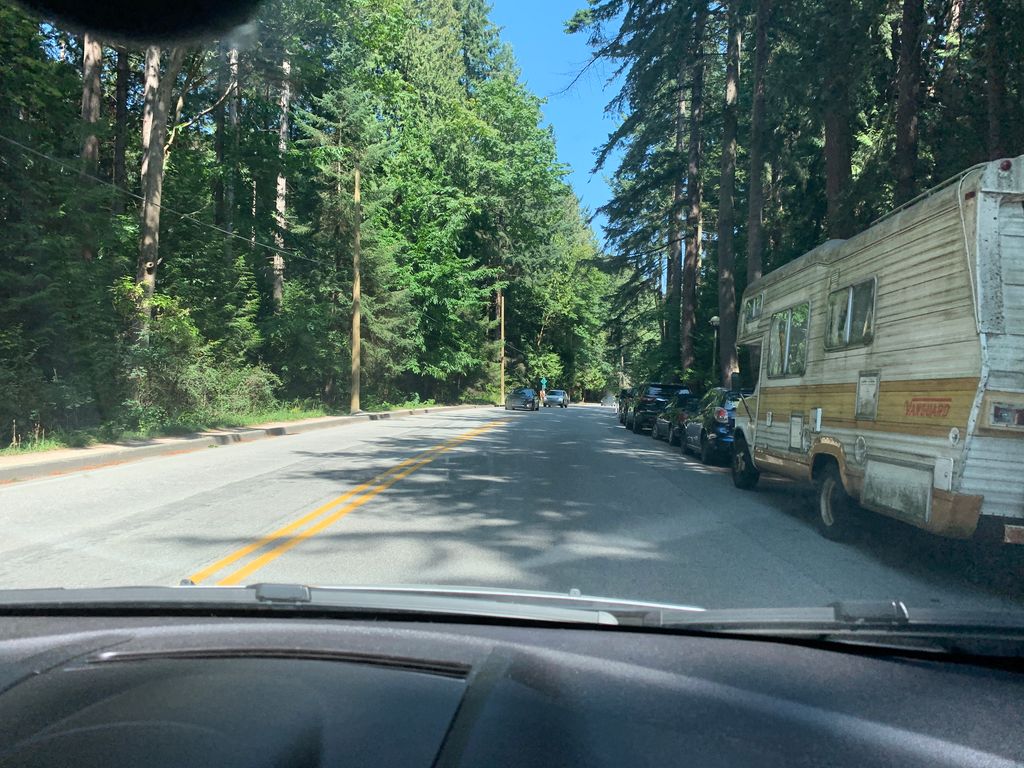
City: vancouver